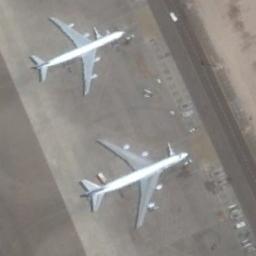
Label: airplane